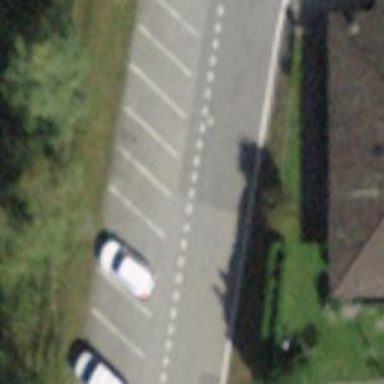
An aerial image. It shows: Parking available on the street side.